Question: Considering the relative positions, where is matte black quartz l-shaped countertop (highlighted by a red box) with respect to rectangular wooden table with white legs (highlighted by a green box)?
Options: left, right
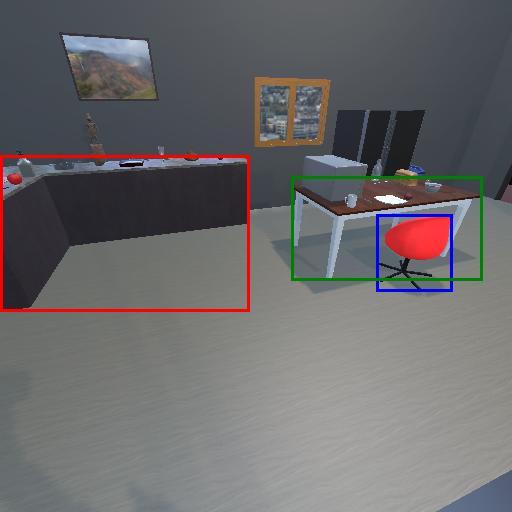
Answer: left